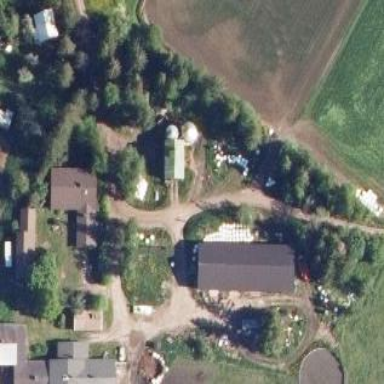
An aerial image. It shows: Farmyard area.